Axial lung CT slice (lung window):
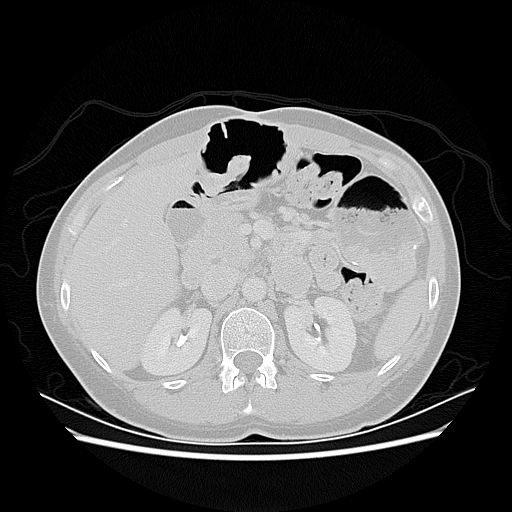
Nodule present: no